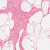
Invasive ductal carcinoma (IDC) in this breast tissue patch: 0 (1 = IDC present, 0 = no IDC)